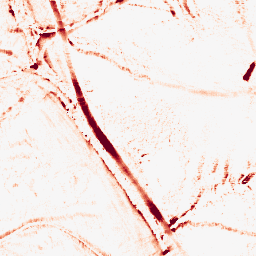
Category: morphological
Decomposition family: morphological_ellipse
Decomposition parameters: operation: opening
width: 10
height: 10
Upsampling method: lanczos
Upsampling parameters: scale: 2
Upsampling scale: 2